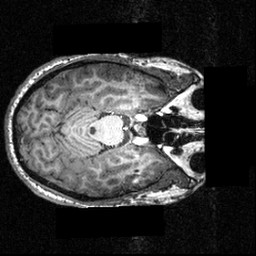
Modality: T1w
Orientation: axial
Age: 21
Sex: male
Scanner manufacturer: siemens
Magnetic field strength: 3.951 T
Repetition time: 1.5 s
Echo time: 0.00335 s